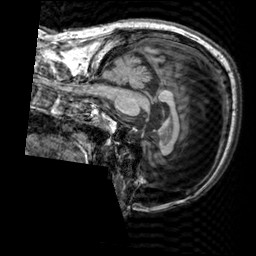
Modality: T1w
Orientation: sagittal
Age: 68
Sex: male
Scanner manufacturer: siemens
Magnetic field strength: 3 T
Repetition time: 2.3 s
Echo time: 0.00303 s